Question: I am attempting to load some values from my SQL database based on my selected option value. However I am getting the following error.

Here is my code:
'''
<p>
<select id = "selectedValueG" name="selectedValueG">
<option value="Amphibians">Amphibians</option>
<option value="Birds">Birds</option>
<option value="Cnidarians">Cnidarians</option>
<option value="Fish">Fish</option>
<option value="Invertebrates">Invertebrates</option>
<option value="Reptiles">Reptiles</option>
</select>
</p>
<?php
if ($_POST['selectedValueG'] == 'Amphibians'){
$db->query("select [Common Name] FROM dbo.All_Animals WHERE [Group] = 'Amphibians'");
$groupA = $db->fetch_all();
}
else if ($_POST['selectedValueG'] == 'Birds'){
$db->query("select [Common Name] FROM dbo.All_Animals WHERE [Group] = 'Birds'");
$groupA = $db->fetch_all();
}
else if ($_POST['selectedValueG'] == 'Cnidarians'){
$db->query("select [Common Name] FROM dbo.All_Animals WHERE [Group] = 'Cnidarians'");
$groupA = $db->fetch_all();
}
else if ($_POST['selectedValueG'] == 'Fish'){
$db->query("select [Common Name] FROM dbo.All_Animals WHERE [Group] = 'Fish'");
$groupA = $db->fetch_all();
}
else if ($_POST['selectedValueG'] == 'Invertebrates'){
$db->query("select [Common Name] FROM dbo.All_Animals WHERE [Group] = 'Invertebrates'");
$groupA = $db->fetch_all();
}
else if ($_POST['selectedValueG'] == 'Reptiles'){
$db->query("select [Common Name] FROM dbo.All_Animals WHERE [Group] = 'Reptiles'");
$groupA = $db->fetch_all();
}?>
<p>
<label for="material">Common Name</label>
<select name="material" id="material">
<option>Select a Common Name:</option>
<?php
foreach($groupA as $m)
{
?>
<option value="<?php echo $m['ID'];?>"><?php echo $m['Common Name'];?></option>
<?php
}
?>
'''
Everything else is working fine except that I am getting the undefined index which is causing my second select statement(Common Name) not to populate.
Thank you for looking and answers!!!
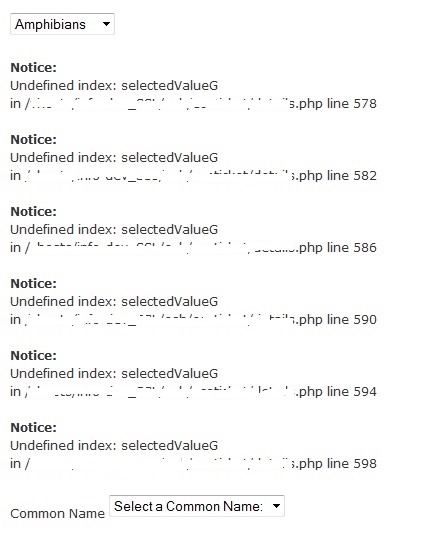
Answer: As i guess you are populating the second dropdown from the first one, am i right?
If that's your case then use Ajax to populate the second dropdown,
'''
var dataString = {first_combo_selected_value_here}
$.ajax({
type: "POST",
url: "include/addfavorite.php",
data: dataString,
cache: false,
success: function(html)
{
$( "#material" ).append( html );
}
'''
});
Second, why are you using all those conditionals? simply compare with the value as variable
'''
$post_value = $_POST['selectedValueG'];
$db->query("select [Common Name] FROM dbo.All_Animals WHERE [Group] = '{$post_value}'");
$groupA = $db->fetch_all();
'''